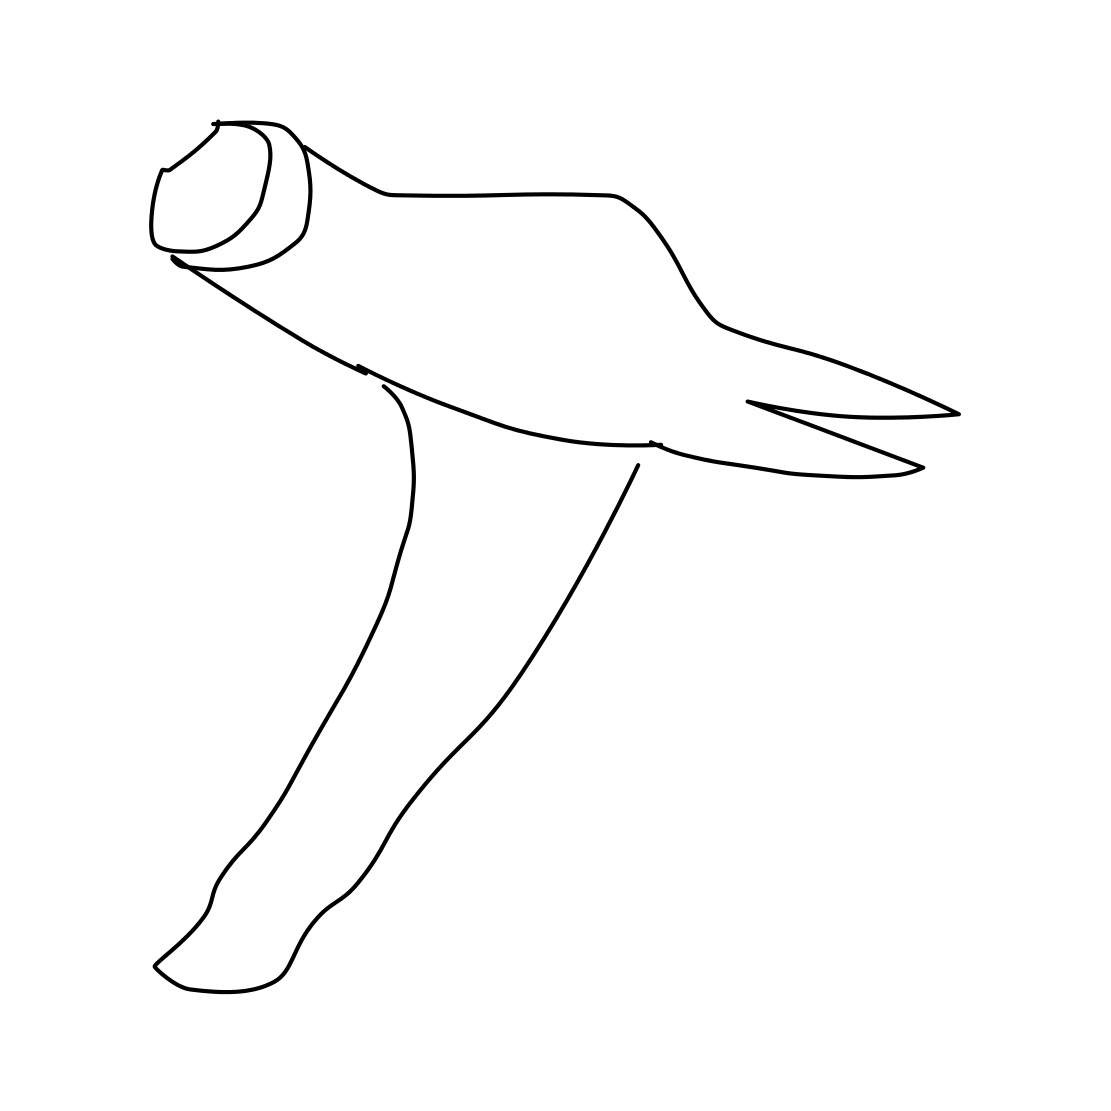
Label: hammer